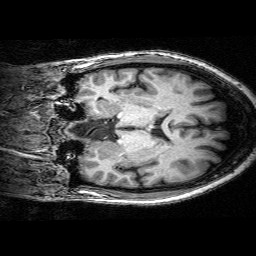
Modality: T1w
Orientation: coronal
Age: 54
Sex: female
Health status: ill
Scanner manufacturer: siemens
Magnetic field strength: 3 T
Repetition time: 0.0025 s
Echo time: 0.00336 s